Question: My RDLC report is bound to a stored procedure which is returning data in this format:
SalesDeals SalesPerc
---
Sale1 25%
Sale2 35%
Sale3 45%
Sale4 65%
On the report, I want to represent the bar chart as shown in the attached image. Is there a way to pivot the SalesDeals to columns.

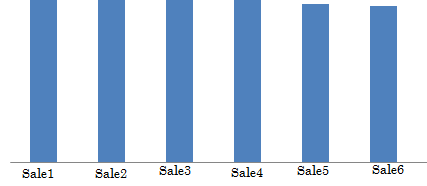
Answer: There is no need to 'pivot' data to do what you wish to do above. As you are using 'rdlc' you just need to add a 'chart' - and set its axis, series and data properties. The 'rdlc' will do the work for you. The 'Stored Procedure' that returns you the above 'resultset' is perfect for the chart(one shown in the image above) u want to make.